Question: I made a triangulation object in matplotlib (out of the P matrix, which contains points coordinates, and the T matrix, which contains the triangles nodes, that describe a rectangle minus a hole) and computed some scalar field called at the nodes of this triangulation (using a finite element method applied to a Poisson equation). Using this triangulation I compute the gradient, which is what I am interested in. I made a plot of this vector field, everything is nice, the vectors don't intersect with the hole.
However, when I want to plot streamlines via the function, they intersect the hole, like in the following figure:

The thing is, in order to trace streamlines, I have to create a structured grid for the function. But since my vector field is not defined at the nodes of the regular grid, I need to interpolate the values at these nodes. For that I used . The problem is, in doing so, the hole is covered by the regular grid so the vector field becomes defined inside the hole, hence the result. Here is the relevant piece of code that produced the picture:
'''
def plot_streamlines(P, T, phi):
triangulation = tr.Triangulation(P[:,0], P[:,1], T)
interpolator = tr.CubicTriInterpolator(triangulation, phi)
(u_x,u_y) = interpolator.gradient(triangulation.x, triangulation.y)
grid_x, grid_y = np.mgrid[x_min:x_max:100j, y_min:y_max:100j]
grid_u_x = ip.griddata(P, u_x, (grid_x,grid_y), method='cubic')
grid_u_y = ip.griddata(P, u_y, (grid_x,grid_y), method='cubic')
pl.streamplot(grid_x[:,0], grid_y[0,:], -grid_u_x.T, -grid_u_y.T)
'''
I am aware of but didn't manage to use the mask to get the result I wanted. I wanted to create a kind of masked regulard grid and then interpolate the vector field on it, but I didn't manage to do it. Does somebody has experience with this kind of problem? Any suggestion will be appreciated.
Thanks!
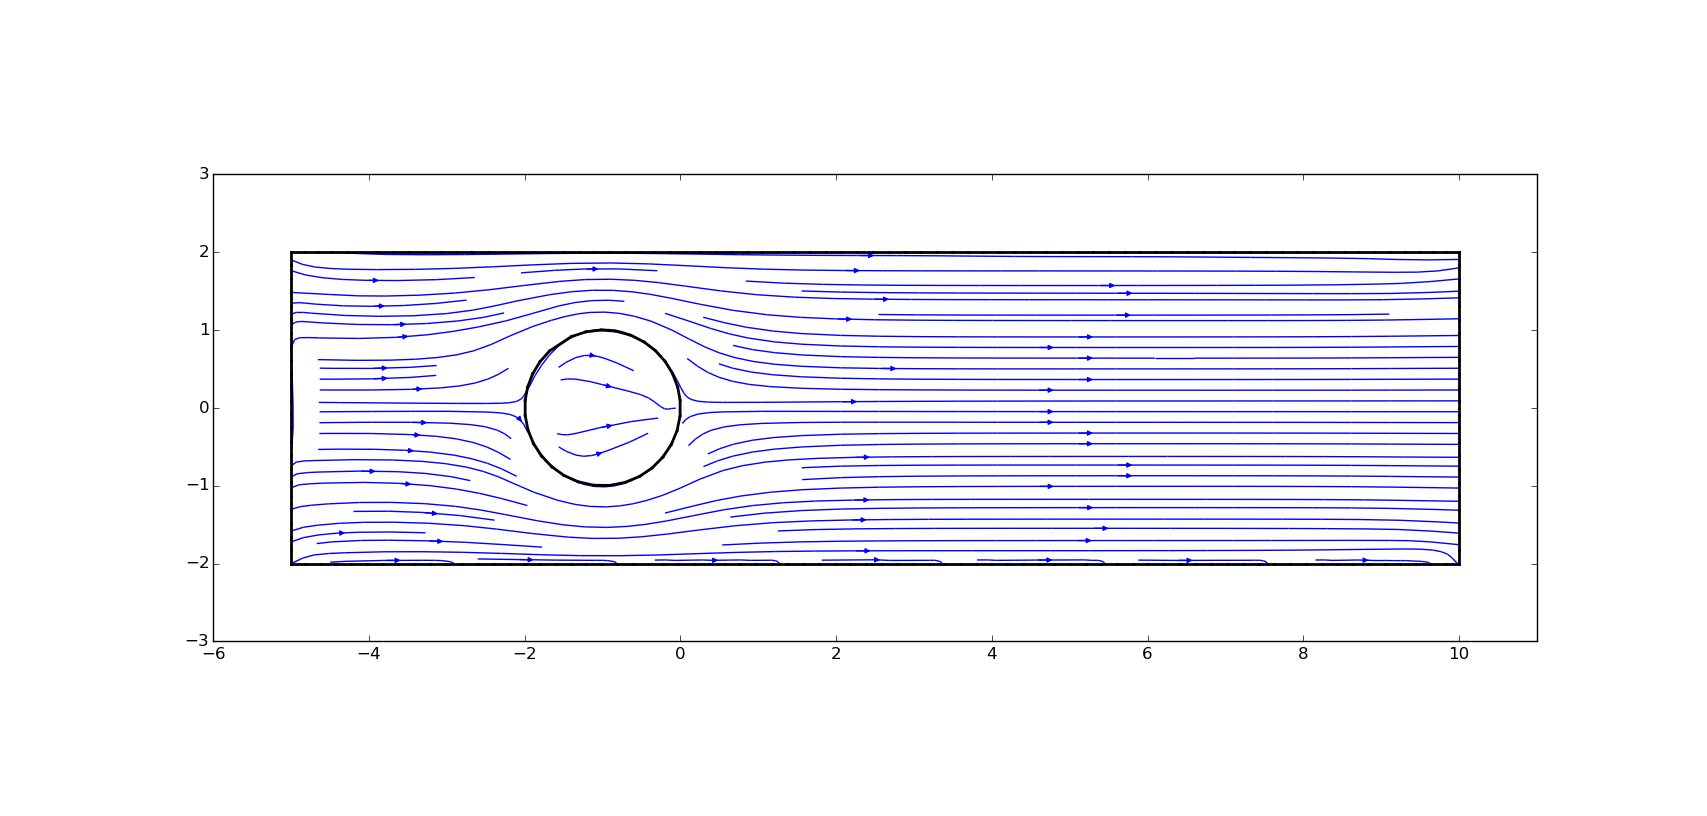
Answer: In your code sample 'interpolator.gradient'is already an interpolator i.e. you do not need to use it in combination with 'griddata'. Try:
'''
grid_u_x, grid_u_y = interpolator.gradient(grid_x, grid_y)
'''
As this interpolator is aware of your triangulation mesh, it should result is a velocity vector filled of 'nan' outside your mesh. 'Streamplot' should hopefully be able to handle this gracefully as in this example:
<URL>